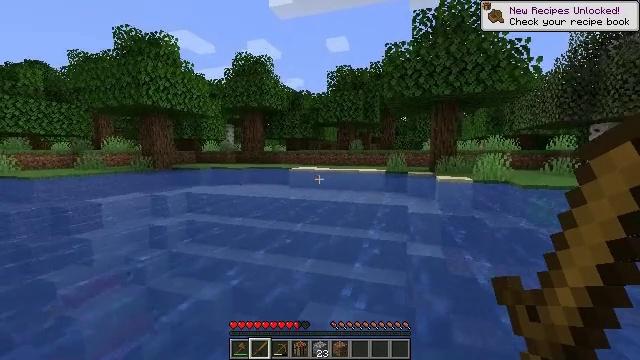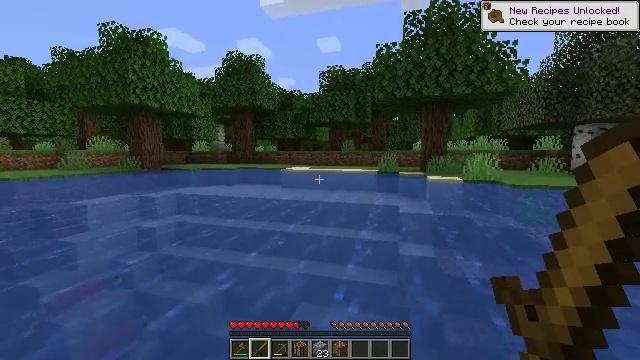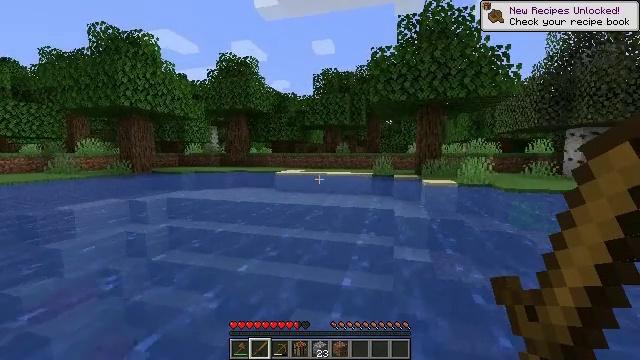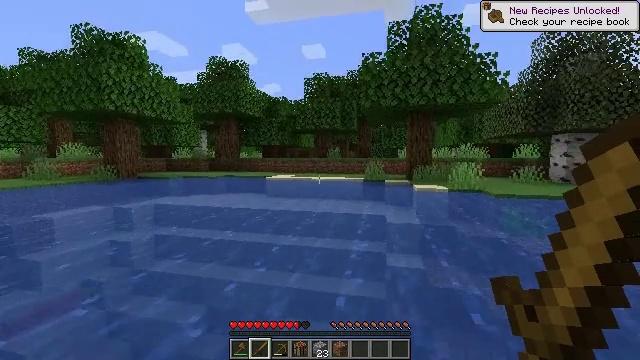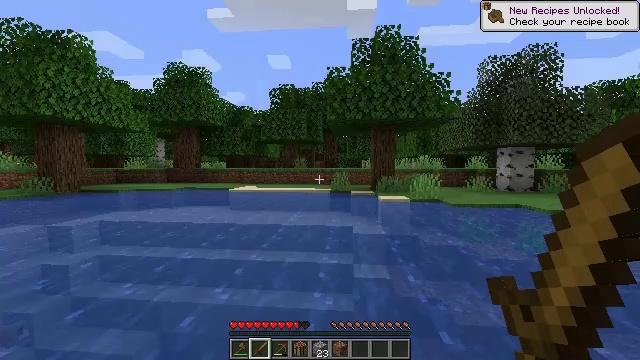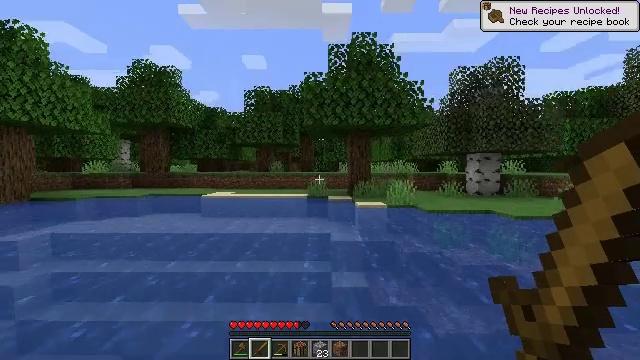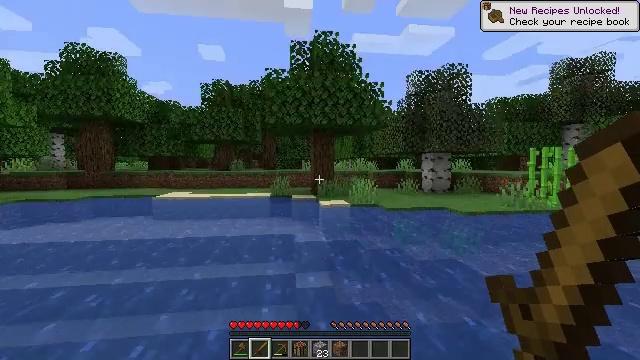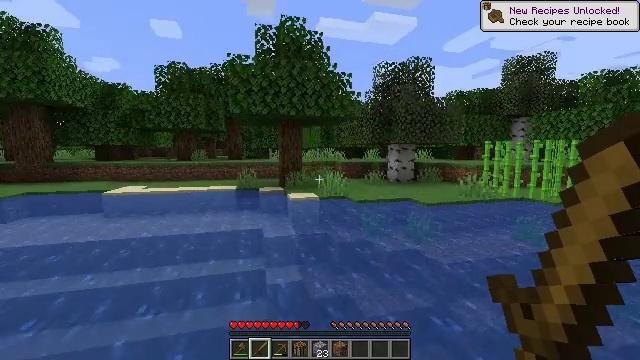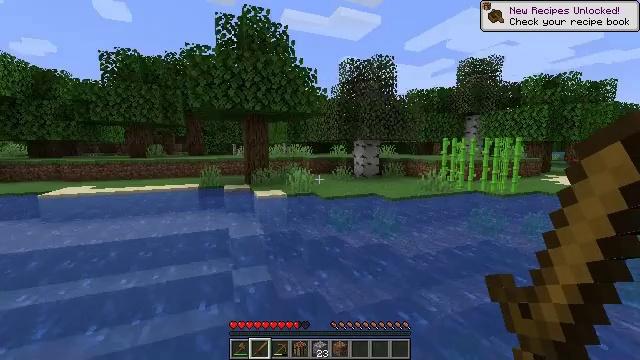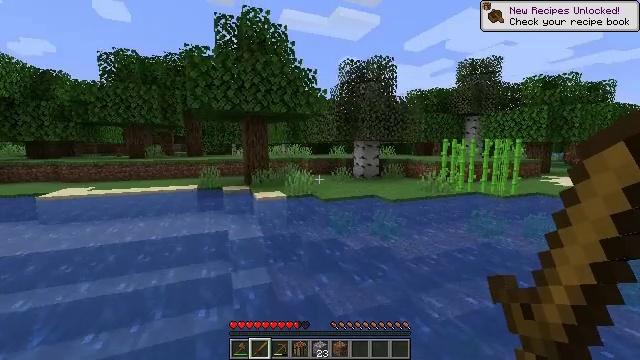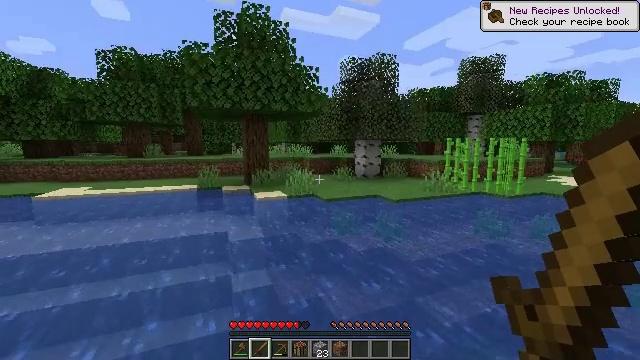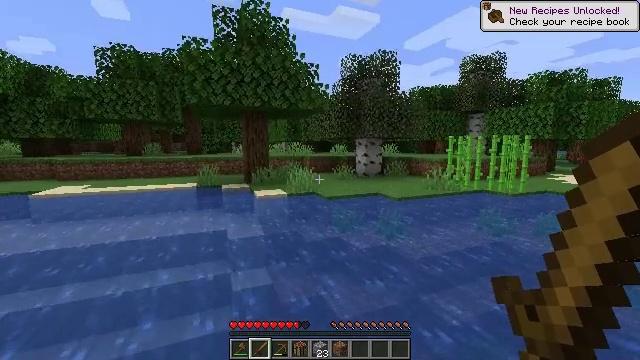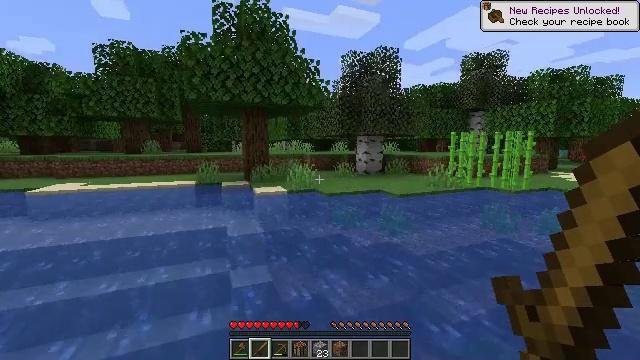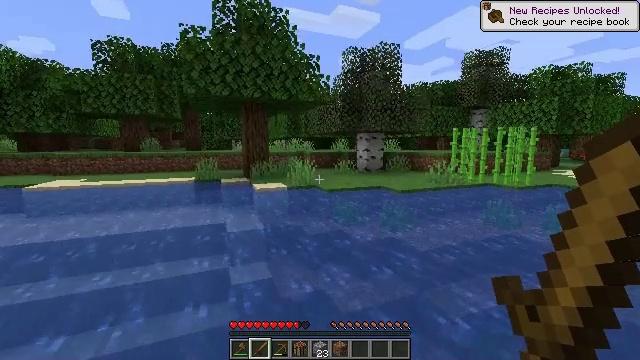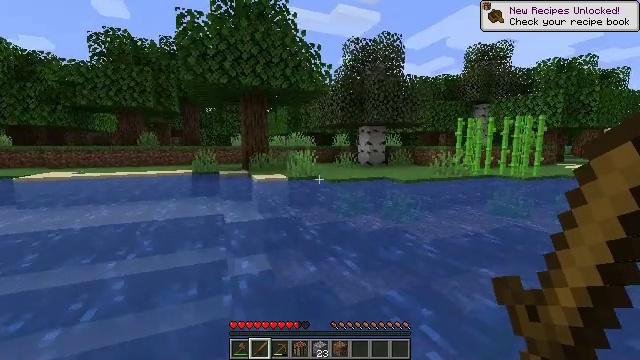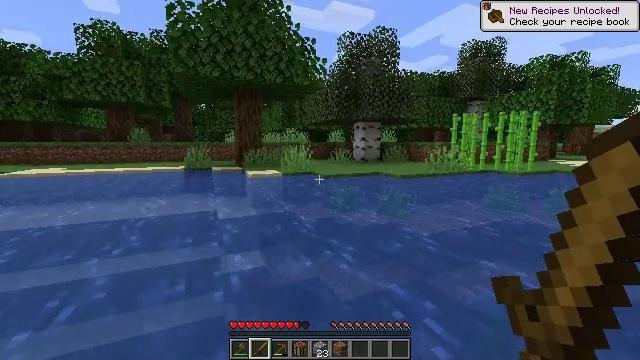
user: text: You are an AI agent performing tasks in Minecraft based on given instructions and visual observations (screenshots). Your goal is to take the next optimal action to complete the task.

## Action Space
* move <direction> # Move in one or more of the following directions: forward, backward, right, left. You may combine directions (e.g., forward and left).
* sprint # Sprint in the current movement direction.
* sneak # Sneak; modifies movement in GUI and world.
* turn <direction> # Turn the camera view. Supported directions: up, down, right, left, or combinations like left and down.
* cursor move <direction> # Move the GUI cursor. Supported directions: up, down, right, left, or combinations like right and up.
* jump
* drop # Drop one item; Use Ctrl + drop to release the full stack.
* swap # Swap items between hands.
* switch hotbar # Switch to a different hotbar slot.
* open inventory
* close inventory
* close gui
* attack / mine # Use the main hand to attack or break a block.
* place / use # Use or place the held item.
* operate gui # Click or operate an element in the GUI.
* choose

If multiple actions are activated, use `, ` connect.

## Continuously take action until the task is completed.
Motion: motion action
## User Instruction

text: Harvest sugar cane from the plant.
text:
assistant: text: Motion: move forward, turn right, jump
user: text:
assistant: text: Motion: move forward, turn right, jump
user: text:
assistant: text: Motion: move forward, turn right, jump
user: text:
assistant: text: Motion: move forward, turn right and up, jump
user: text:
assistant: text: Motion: move forward, turn right, jump
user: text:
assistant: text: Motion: move forward, turn right, jump
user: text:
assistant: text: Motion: move forward, turn right and down, jump
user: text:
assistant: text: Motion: move forward, turn right and down, jump
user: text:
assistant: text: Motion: move forward, jump
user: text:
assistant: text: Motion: move forward, jump
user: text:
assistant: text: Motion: move forward, jump
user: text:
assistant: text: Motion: move forward, jump
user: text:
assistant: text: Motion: move forward, jump
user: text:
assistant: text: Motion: move forward, jump
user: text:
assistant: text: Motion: move forward, turn right, jump
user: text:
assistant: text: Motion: move forward, turn right and down, jump
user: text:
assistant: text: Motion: move forward, turn right and down, jump
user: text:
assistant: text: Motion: move forward, turn right, jump
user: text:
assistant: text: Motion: move forward, turn right, jump
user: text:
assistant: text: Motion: move forward, turn right and up, jump
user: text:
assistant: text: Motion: move forward, turn right and up, jump
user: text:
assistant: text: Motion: move forward, jump
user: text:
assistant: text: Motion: move forward, jump
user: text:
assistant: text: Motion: move forward, jump
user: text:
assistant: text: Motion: move forward, jump
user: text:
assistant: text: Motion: move forward, attack / mine, jump
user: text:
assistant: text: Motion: move forward, attack / mine, jump
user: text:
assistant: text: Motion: move forward, attack / mine, jump
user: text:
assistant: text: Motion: move forward, attack / mine, jump
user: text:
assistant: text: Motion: move forward, attack / mine, jump